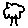
Label: tree